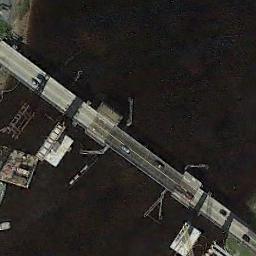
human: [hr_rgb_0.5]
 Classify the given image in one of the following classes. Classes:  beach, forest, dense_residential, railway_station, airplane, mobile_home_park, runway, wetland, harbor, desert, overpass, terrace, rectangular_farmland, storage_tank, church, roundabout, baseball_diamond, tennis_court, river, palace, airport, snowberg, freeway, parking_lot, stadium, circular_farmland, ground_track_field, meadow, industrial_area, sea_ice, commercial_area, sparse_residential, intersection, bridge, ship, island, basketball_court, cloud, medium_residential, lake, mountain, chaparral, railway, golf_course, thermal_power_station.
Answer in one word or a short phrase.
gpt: bridge